Question: I am working on <URL>:

I would like to highlight only nodes of the current cluster on mouse hovering a node (other clusters should fade to opacity 0.1).
What would be your approach?
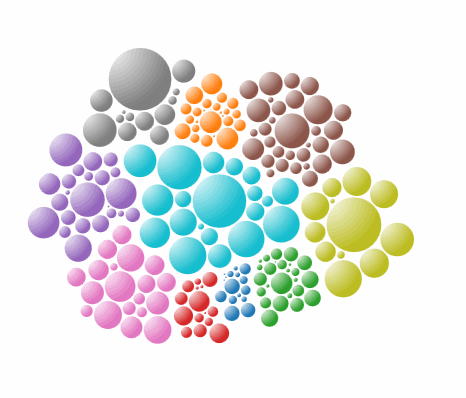
Answer: I first wrote this function for comparison of two nodes' clusters:
'''
function isSameCluster(a, b) {
return a.cluster == b.cluster;
};
'''
Than, a function fade() that uses the function above: (it is meant to be called for any value of the argument "opacity")
'''
function fade(opacity) {
return function(d) {
node.style("stroke-opacity", function(o) {
thisOpacity = isSameCluster(d, o) ? 1 : opacity;
this.setAttribute('fill-opacity', thisOpacity);
return thisOpacity;
});
};
};
'''
After that, this is how I linked mouse hover and function fade():
'''
.on("mouseover", fade(.1))
.on("mouseout", fade(1));
'''
The result is <URL>: